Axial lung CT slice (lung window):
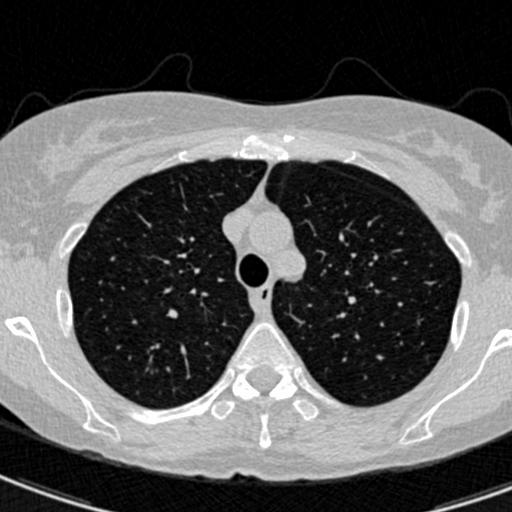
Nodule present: no